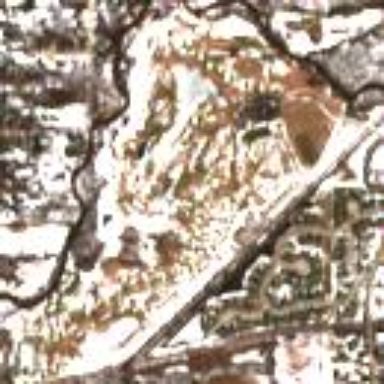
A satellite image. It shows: Golf course.